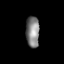
Tissue: lung
Cell type: Epithelial cells
Senescence score: 0.2376
Nuclear area (px): 407
Mean DAPI intensity: 130.138